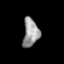
Tissue: prostate
Cell type: Fibroblasts
Senescence score: 0.7149
Nuclear area (px): 443
Mean DAPI intensity: 152.698